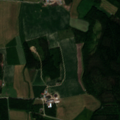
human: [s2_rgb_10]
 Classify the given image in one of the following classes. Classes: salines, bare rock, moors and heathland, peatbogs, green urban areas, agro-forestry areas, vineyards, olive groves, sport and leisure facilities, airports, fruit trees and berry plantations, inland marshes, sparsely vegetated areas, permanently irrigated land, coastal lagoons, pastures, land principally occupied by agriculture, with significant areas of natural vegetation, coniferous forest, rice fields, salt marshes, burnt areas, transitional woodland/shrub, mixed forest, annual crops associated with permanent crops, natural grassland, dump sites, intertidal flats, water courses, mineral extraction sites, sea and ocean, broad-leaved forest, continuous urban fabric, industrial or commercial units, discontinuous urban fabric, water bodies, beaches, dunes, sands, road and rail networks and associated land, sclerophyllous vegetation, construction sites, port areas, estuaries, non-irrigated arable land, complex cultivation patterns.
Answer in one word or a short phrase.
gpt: non-irrigated arable land, land principally occupied by agriculture, with significant areas of natural vegetation, coniferous forest, mixed forest